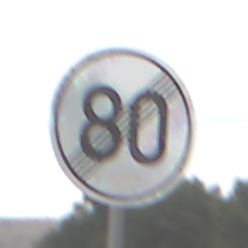
Verkehrszeichen: EndeGeschwindigkeit80
Umgebung: Outdoor, Nature
Tageszeit: MorningAfternoon
Wetter: Overcast
Licht: Natural
Jahreszeit: NotSpecified
Kontrast: LowContrast